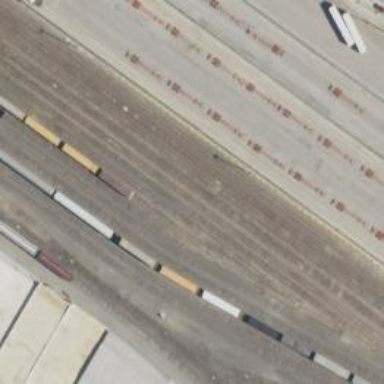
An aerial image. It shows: Abandoned railway yard.